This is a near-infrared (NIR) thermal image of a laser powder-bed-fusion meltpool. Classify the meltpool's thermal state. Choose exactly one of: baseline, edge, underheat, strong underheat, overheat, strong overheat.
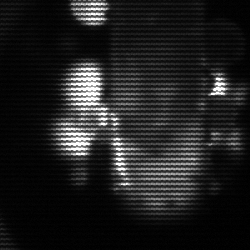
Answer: strong underheat